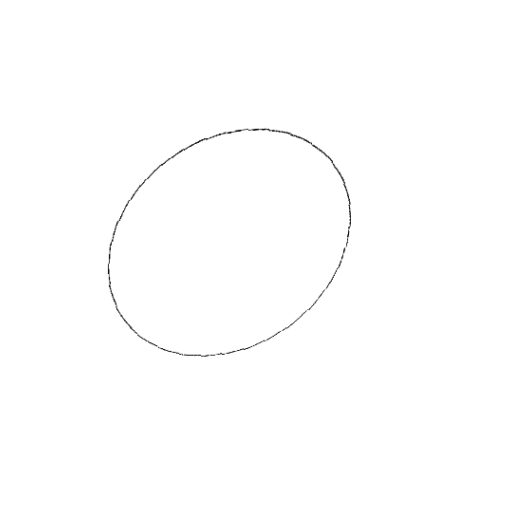
Crossing number: 0